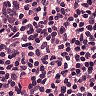
Metastatic tissue present: no